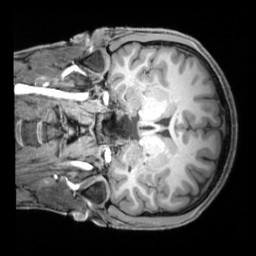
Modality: T1w
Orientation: coronal
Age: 23
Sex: male
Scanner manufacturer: siemens
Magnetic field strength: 3 T
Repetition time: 1.97 s
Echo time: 0.00206 s